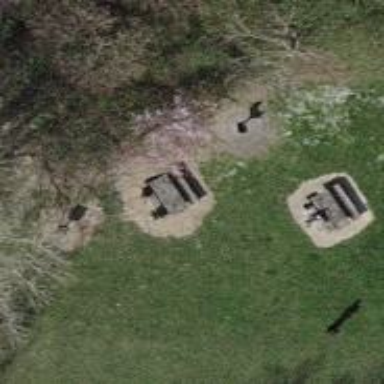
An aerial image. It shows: Picnic table located in leisure land area.